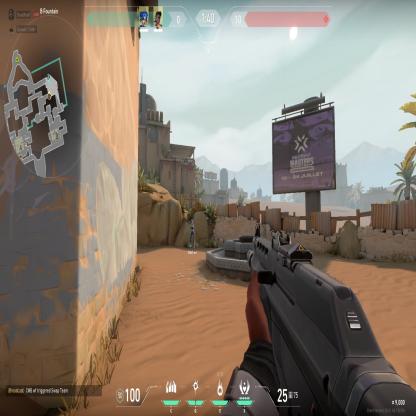
Label: teammate